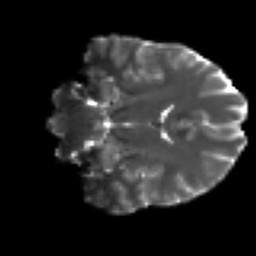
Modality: T2w
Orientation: coronal
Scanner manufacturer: siemens
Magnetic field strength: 3 T
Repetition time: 9.6 s
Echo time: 0.077 s